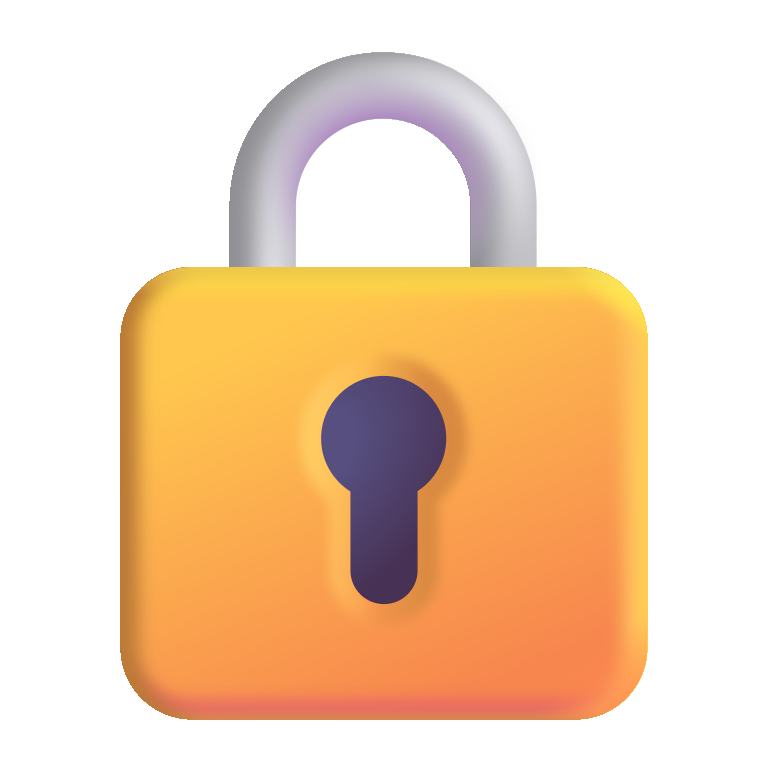
locked color